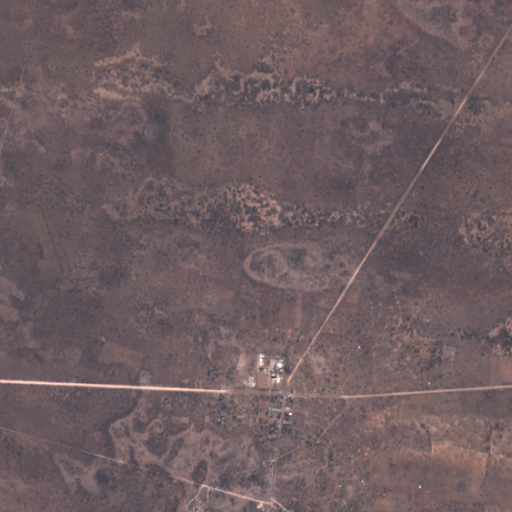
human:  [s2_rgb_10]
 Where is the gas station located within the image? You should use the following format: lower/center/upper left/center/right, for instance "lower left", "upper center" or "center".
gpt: The gas station is located in the lower center of the image.
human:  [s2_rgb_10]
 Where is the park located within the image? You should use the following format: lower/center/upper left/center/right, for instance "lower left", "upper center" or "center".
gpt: The park is located in the lower center of the image.
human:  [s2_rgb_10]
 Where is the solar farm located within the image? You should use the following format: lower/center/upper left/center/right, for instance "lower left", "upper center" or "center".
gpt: The solar farm is located in the lower center of the image.
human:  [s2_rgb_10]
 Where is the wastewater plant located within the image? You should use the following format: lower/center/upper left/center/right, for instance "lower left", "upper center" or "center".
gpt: The wastewater plant is located in the lower center of the image.
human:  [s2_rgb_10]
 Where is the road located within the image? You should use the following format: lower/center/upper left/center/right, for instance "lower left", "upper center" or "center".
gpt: There is no road in the image.